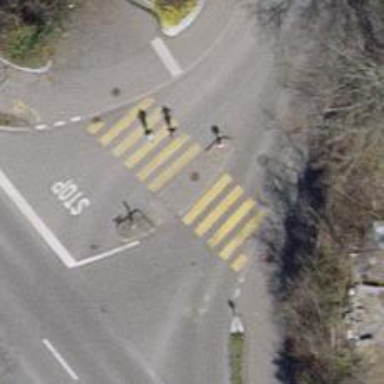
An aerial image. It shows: Marked crossing on asphalt path.